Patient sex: M
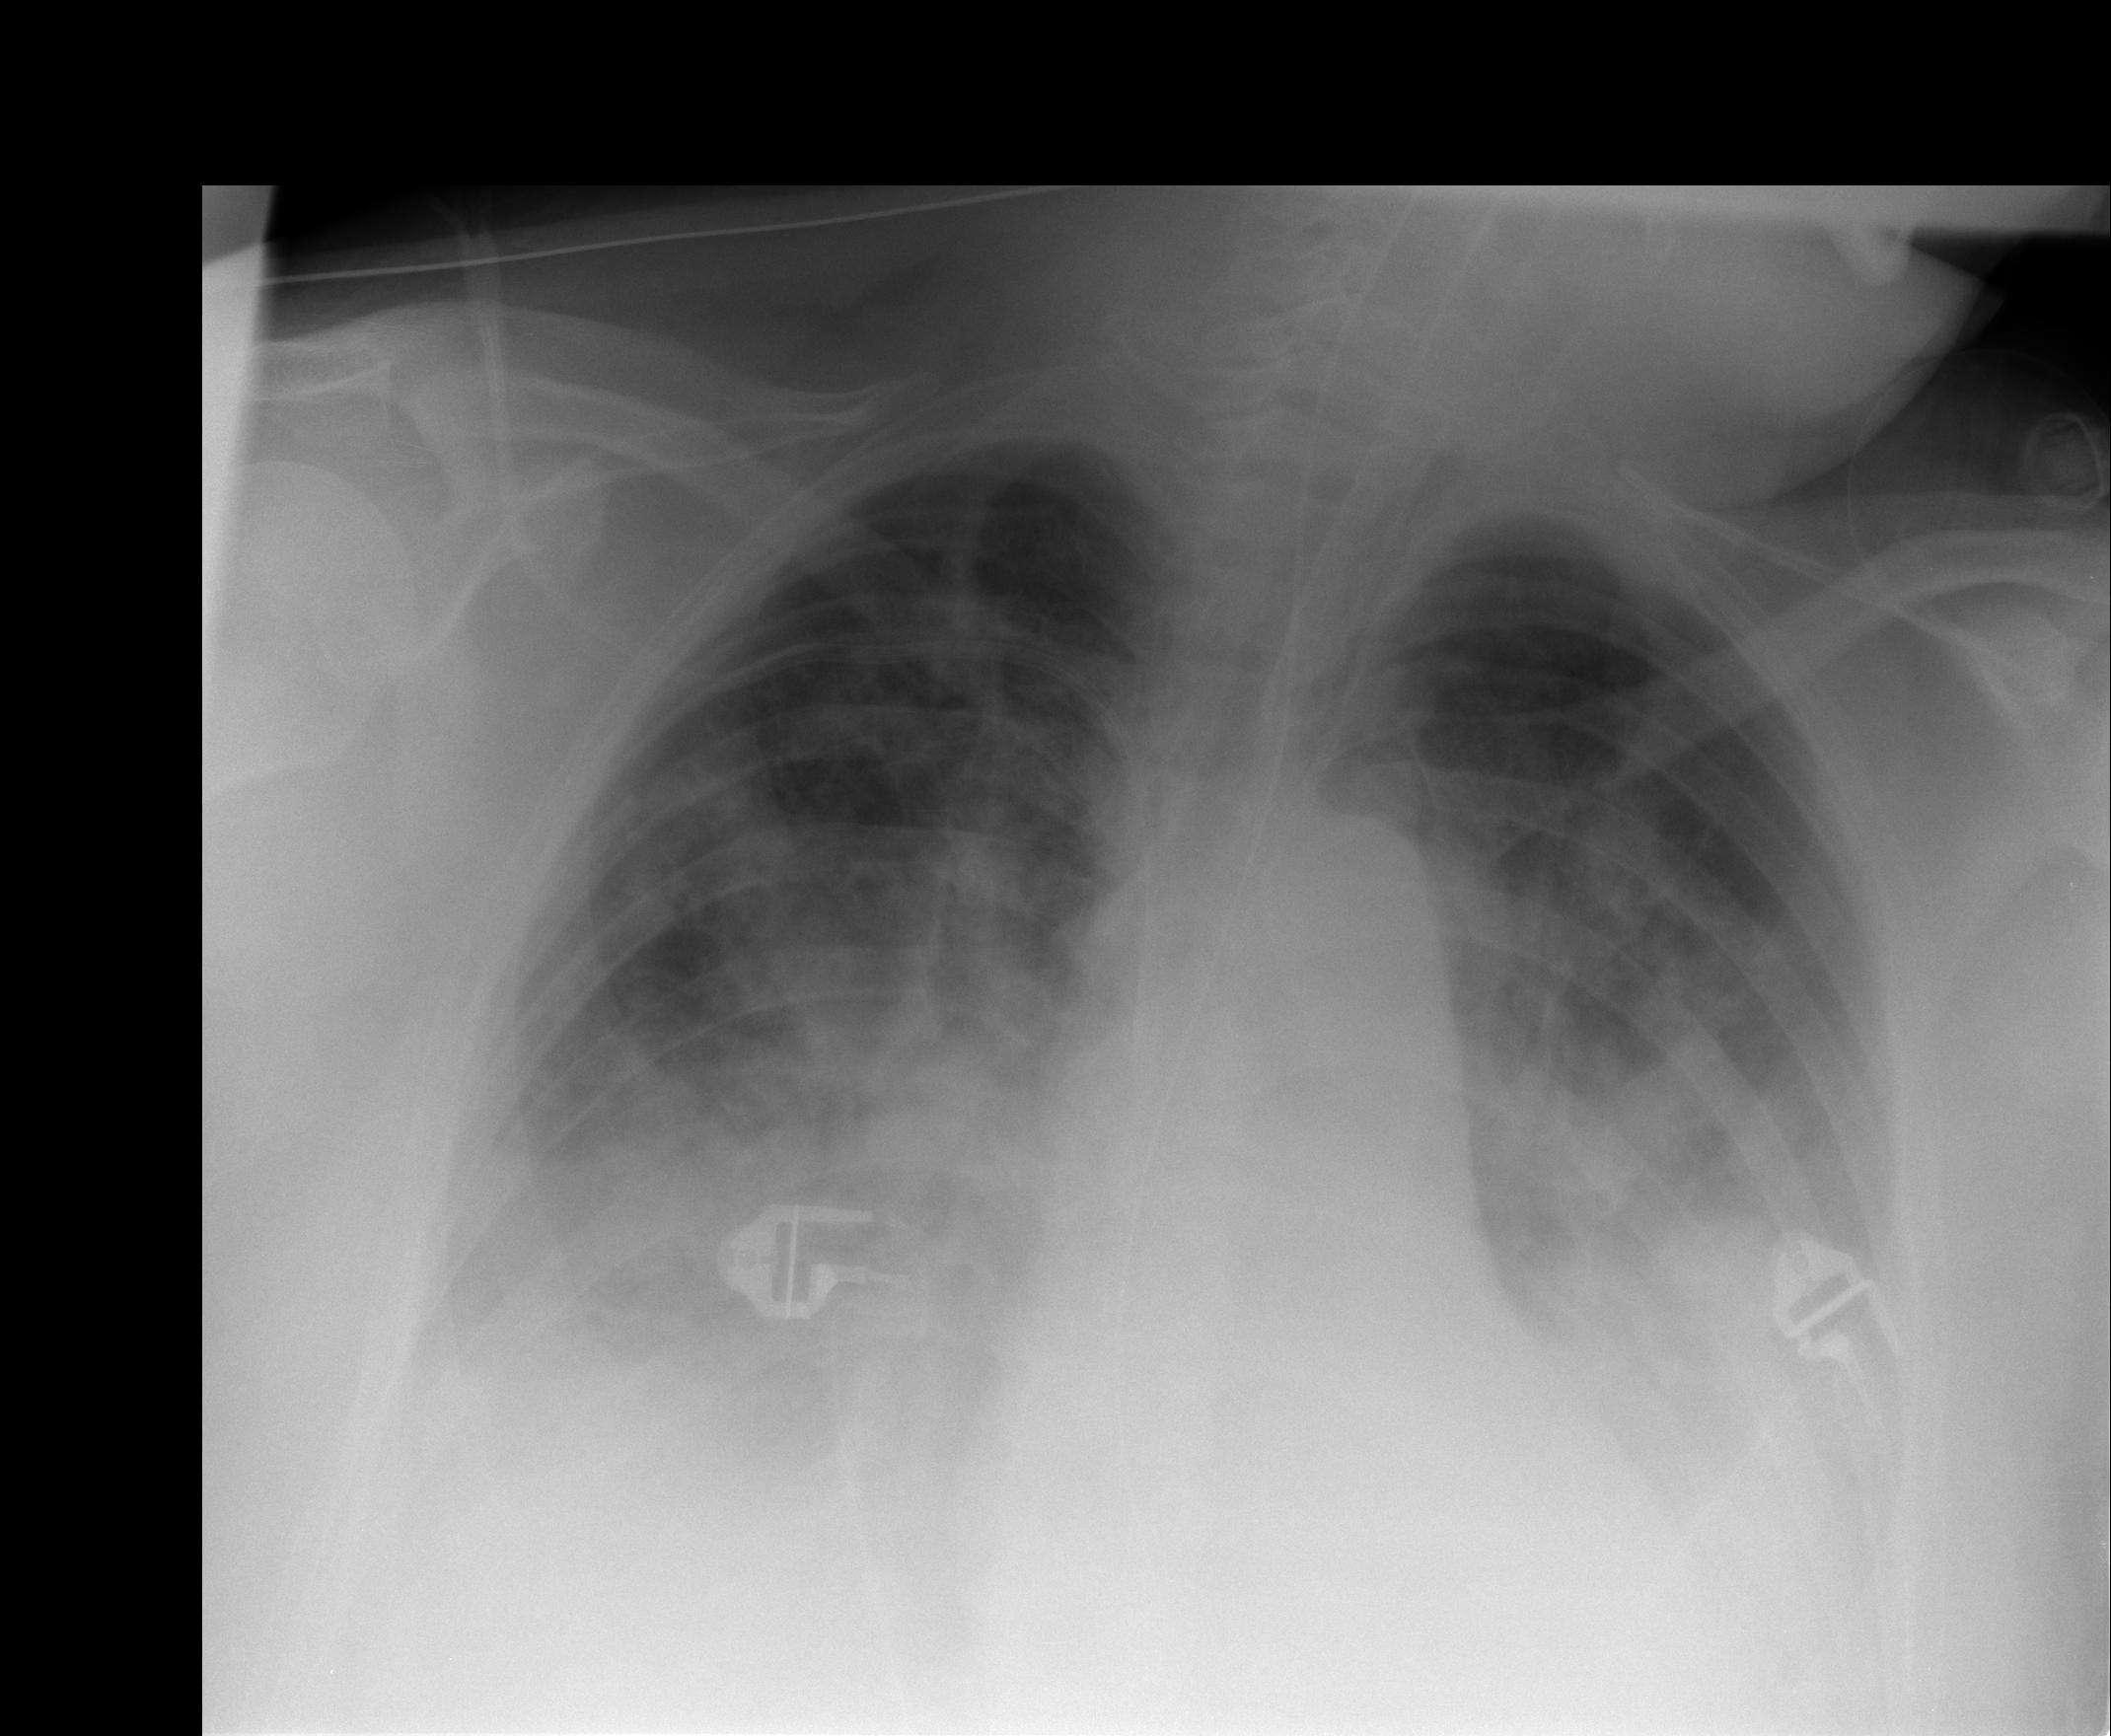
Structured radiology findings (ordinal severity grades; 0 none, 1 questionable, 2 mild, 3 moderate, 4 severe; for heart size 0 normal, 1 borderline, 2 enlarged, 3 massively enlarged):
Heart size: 0
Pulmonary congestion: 2
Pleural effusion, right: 3
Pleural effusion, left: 2
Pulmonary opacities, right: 4
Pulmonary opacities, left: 3
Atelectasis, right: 3
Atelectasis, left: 3